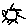
Label: sun